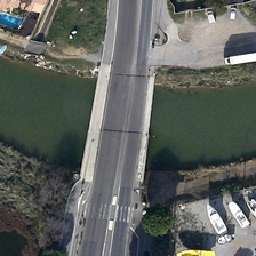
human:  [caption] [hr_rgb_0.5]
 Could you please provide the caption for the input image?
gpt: the wide bridge acrosses the river with several boats on its bank .

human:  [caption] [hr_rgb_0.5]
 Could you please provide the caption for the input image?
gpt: a road crosses the river and some boats are staying on the riverbank .

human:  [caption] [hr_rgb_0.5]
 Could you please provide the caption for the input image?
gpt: the bridge is connecting a habor and a freeway .

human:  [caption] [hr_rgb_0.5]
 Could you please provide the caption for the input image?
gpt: some yachts near the bridge .

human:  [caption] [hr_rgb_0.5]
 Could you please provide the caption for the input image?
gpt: a building and several boats and cars are in two sides of a river with some green plants .